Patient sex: M
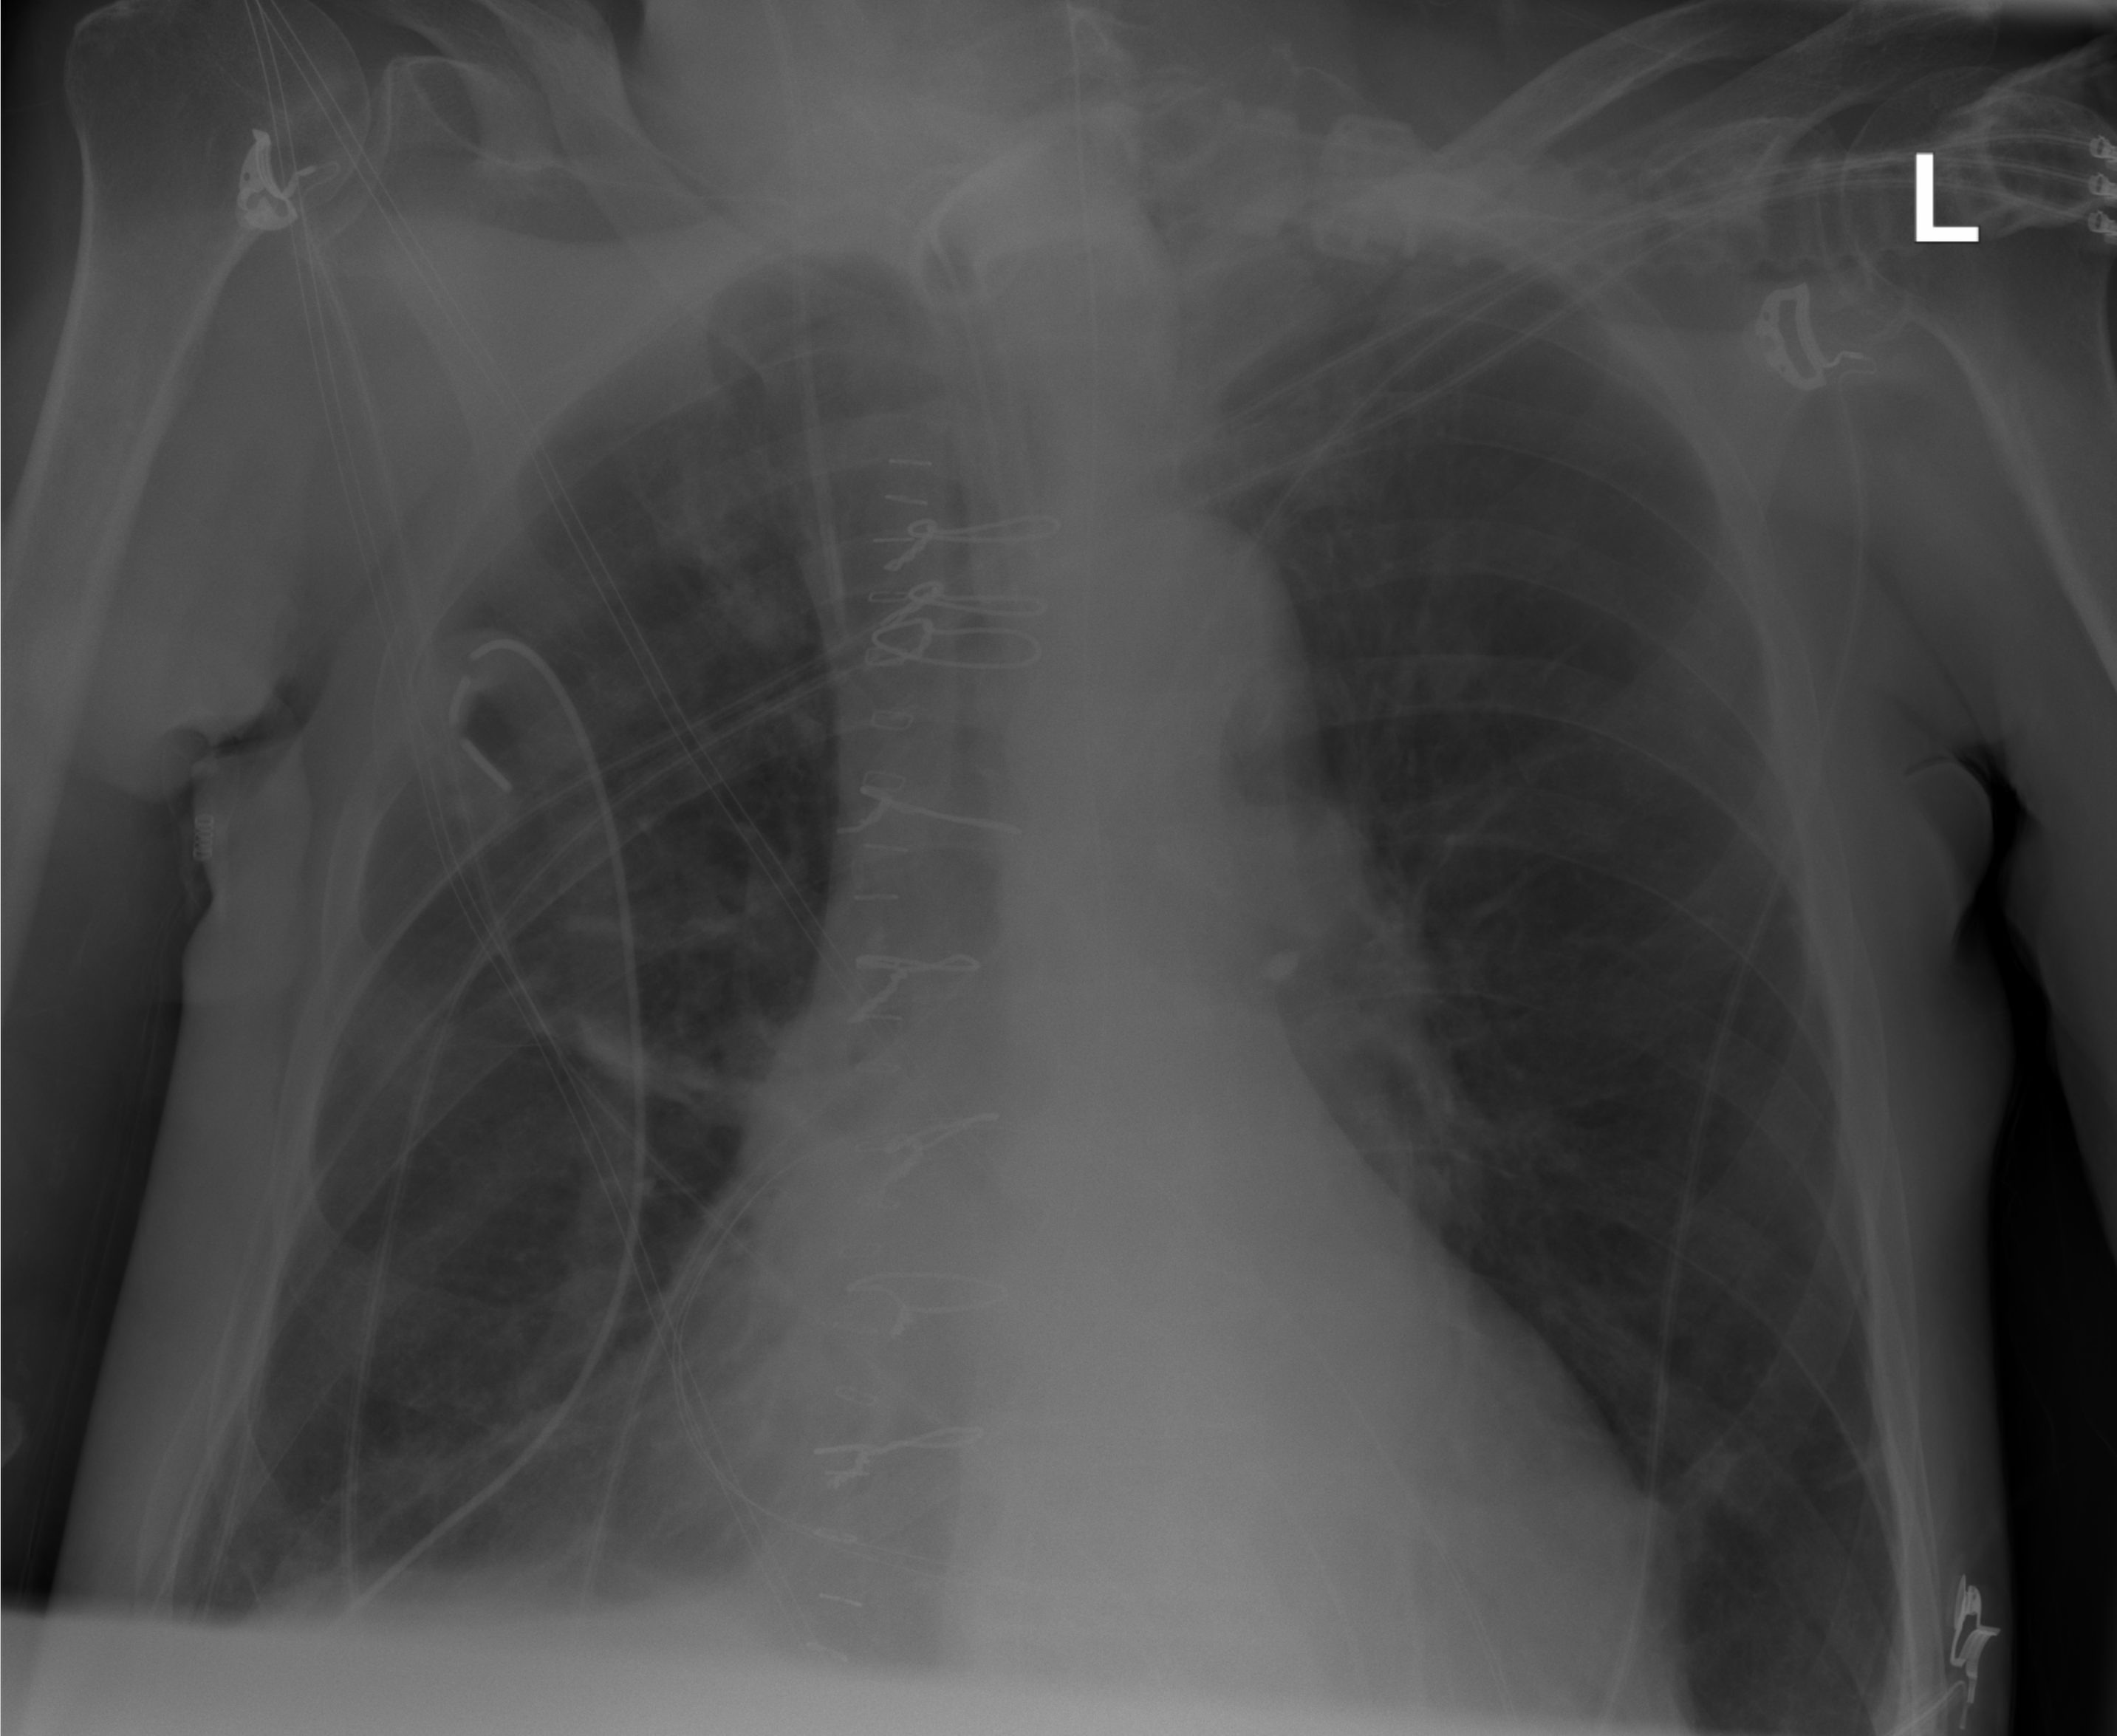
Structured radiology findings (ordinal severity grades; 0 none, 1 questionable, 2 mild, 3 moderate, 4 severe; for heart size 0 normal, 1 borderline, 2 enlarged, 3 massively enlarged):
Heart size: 1
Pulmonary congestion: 0
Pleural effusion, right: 1
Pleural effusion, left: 0
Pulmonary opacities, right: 0
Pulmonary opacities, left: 0
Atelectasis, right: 2
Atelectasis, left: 0